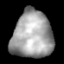
Tissue: lung
Cell type: Epithelial cells
Senescence score: 0.2245
Nuclear area (px): 1874
Mean DAPI intensity: 162.121